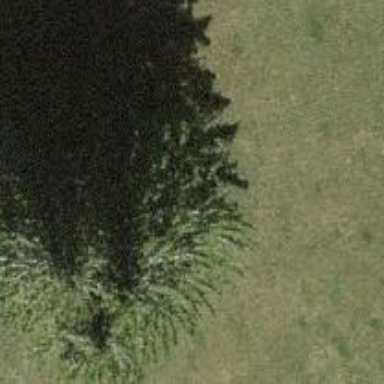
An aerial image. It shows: Evergreen needle-leaved tree typically found in agricultural areas.